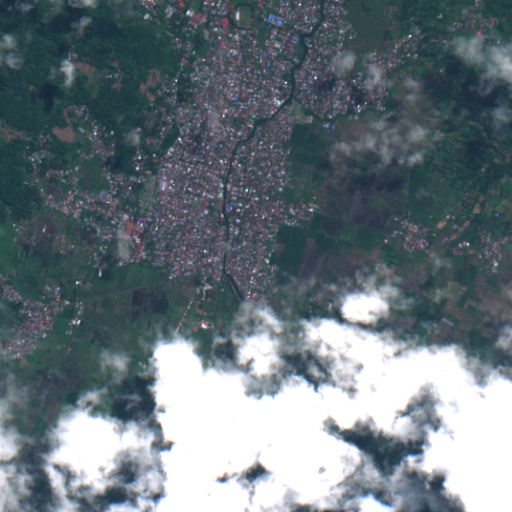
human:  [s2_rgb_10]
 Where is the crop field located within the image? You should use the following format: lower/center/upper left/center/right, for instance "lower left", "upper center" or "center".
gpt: The crop field is located in the lower right of the image.
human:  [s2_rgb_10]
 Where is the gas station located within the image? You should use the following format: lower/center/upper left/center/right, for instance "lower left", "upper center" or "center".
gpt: The gas station is located in the upper center of the image.
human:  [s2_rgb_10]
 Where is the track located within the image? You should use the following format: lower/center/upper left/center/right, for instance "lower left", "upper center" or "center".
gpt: The track is located in the upper center of the image.
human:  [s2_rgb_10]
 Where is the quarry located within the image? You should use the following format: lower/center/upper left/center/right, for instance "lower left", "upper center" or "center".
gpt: There is no quarry in the image.